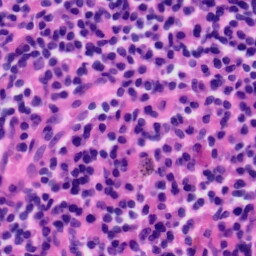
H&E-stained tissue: Tonsil